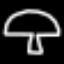
Label: mushroom